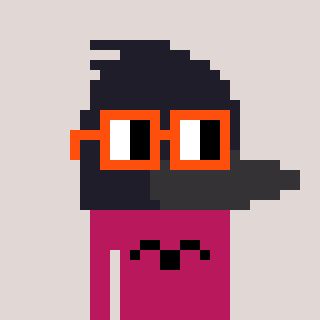
a pixel art character with square orange glasses, a raven-shaped head and a darkpink-colored body on a warm background